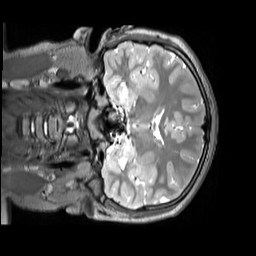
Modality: T2w
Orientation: coronal
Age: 12
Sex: female
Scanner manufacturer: siemens
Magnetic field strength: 3 T
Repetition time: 3.2 s
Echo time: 0.408 s